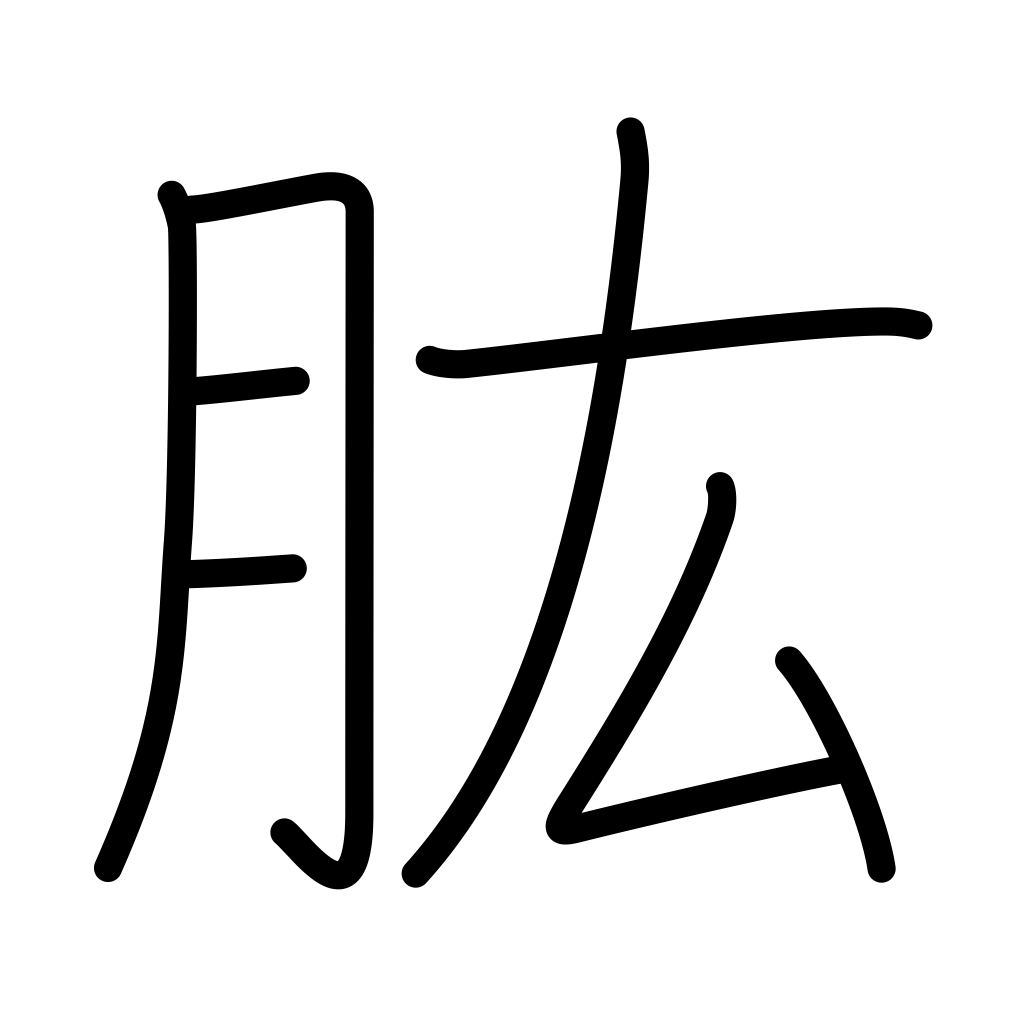
Meaning: ability, talent, elbow, arm